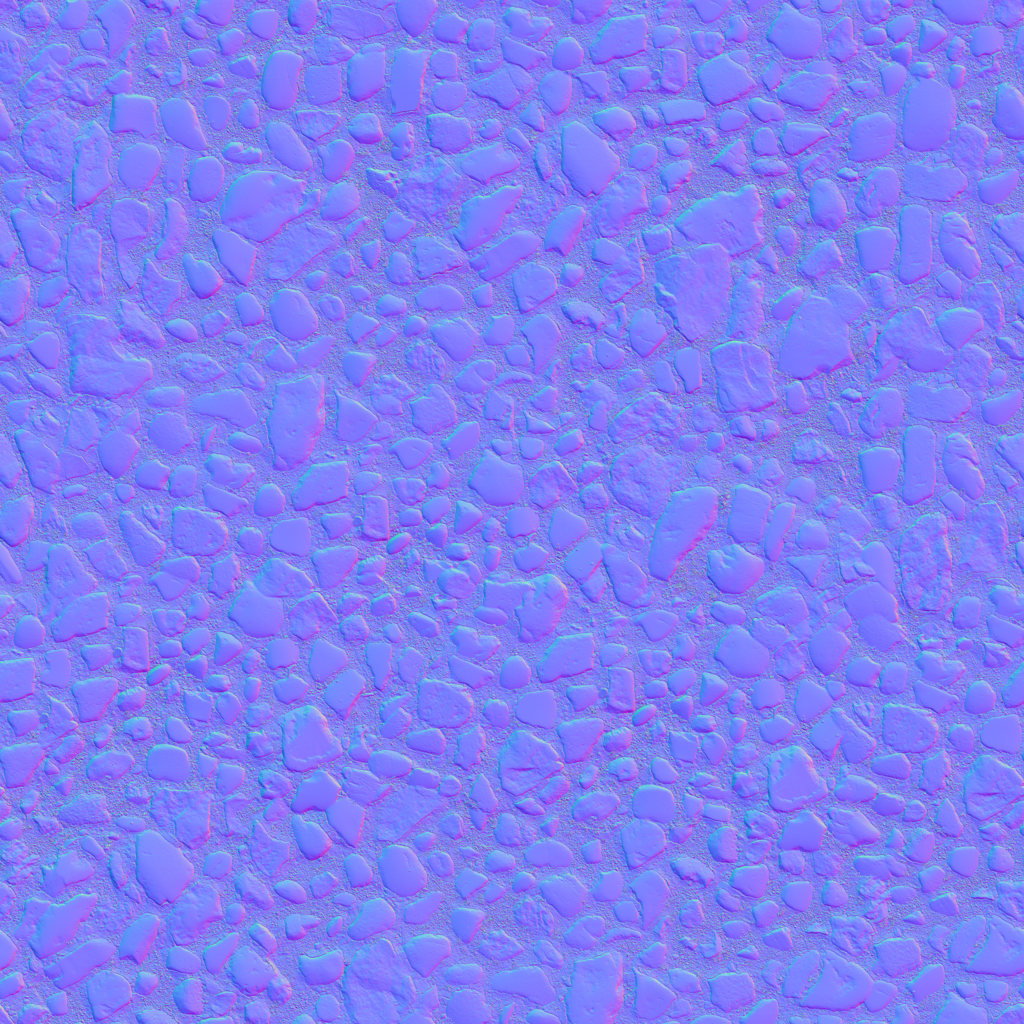
Texture map type: NormalGL